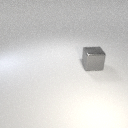
large gray metal cube